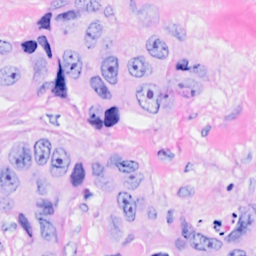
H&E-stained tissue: Breast